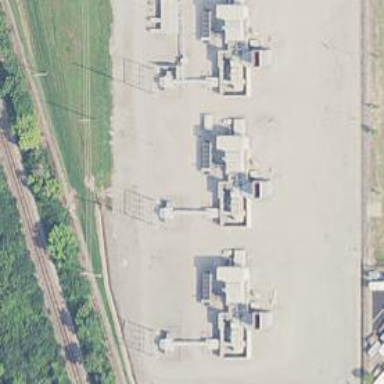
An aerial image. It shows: Gas turbine generator is in use.